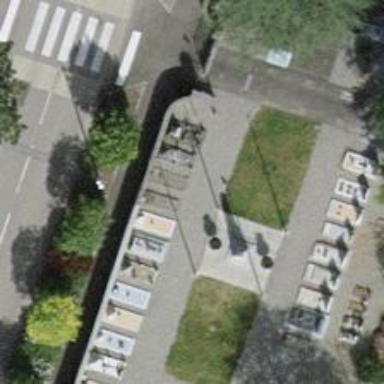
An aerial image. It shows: War memorial dedicated to the brave souls who fought in World War I and World War II.